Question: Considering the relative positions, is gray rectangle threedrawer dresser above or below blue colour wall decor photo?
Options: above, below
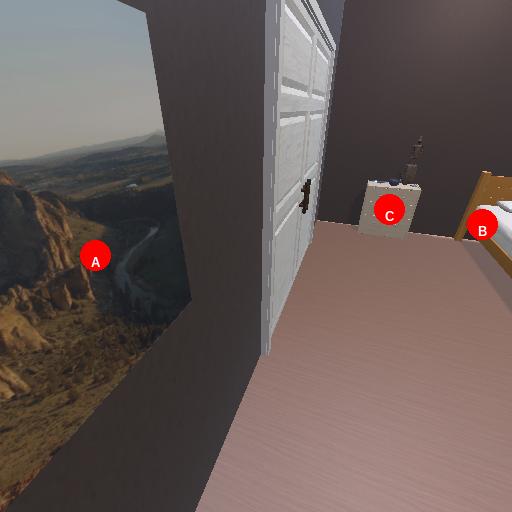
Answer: above